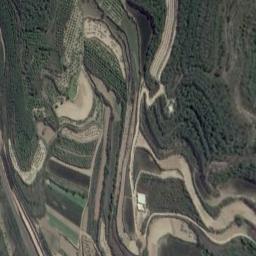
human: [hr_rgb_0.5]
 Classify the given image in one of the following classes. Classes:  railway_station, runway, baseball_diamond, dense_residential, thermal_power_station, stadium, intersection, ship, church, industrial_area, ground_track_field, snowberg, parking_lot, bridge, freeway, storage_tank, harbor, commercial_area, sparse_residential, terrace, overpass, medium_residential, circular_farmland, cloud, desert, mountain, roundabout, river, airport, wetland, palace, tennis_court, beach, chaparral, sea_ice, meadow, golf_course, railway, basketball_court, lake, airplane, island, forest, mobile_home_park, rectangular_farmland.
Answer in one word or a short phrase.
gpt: terrace